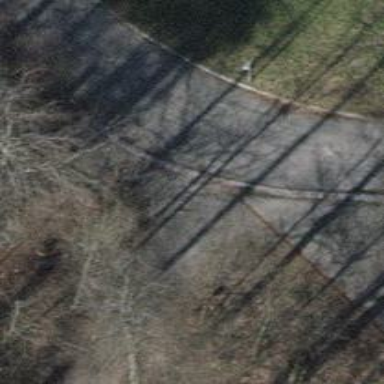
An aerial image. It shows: Asphalt track with grade1 quality.